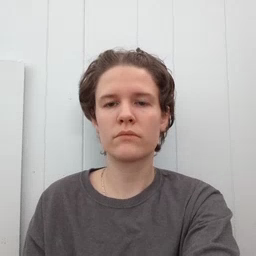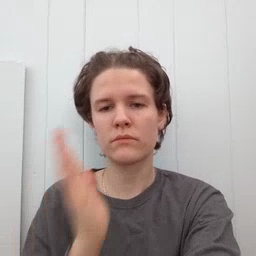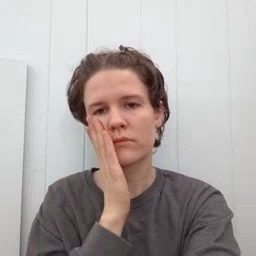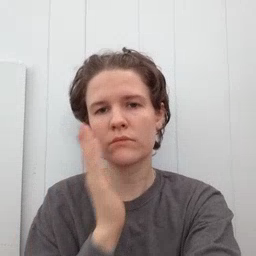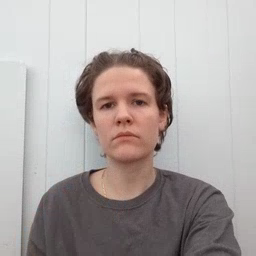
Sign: bed